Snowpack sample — Buffalo Mountain, Silverthorne, Colorado, USA (1/25/25, 10:11 AM MST)
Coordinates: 39.6222, -106.1139
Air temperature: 22 °F
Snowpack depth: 110 cm
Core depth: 30 cm
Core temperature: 42.8 °F
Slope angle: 12°, slope face: 102°
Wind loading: high
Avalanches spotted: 0
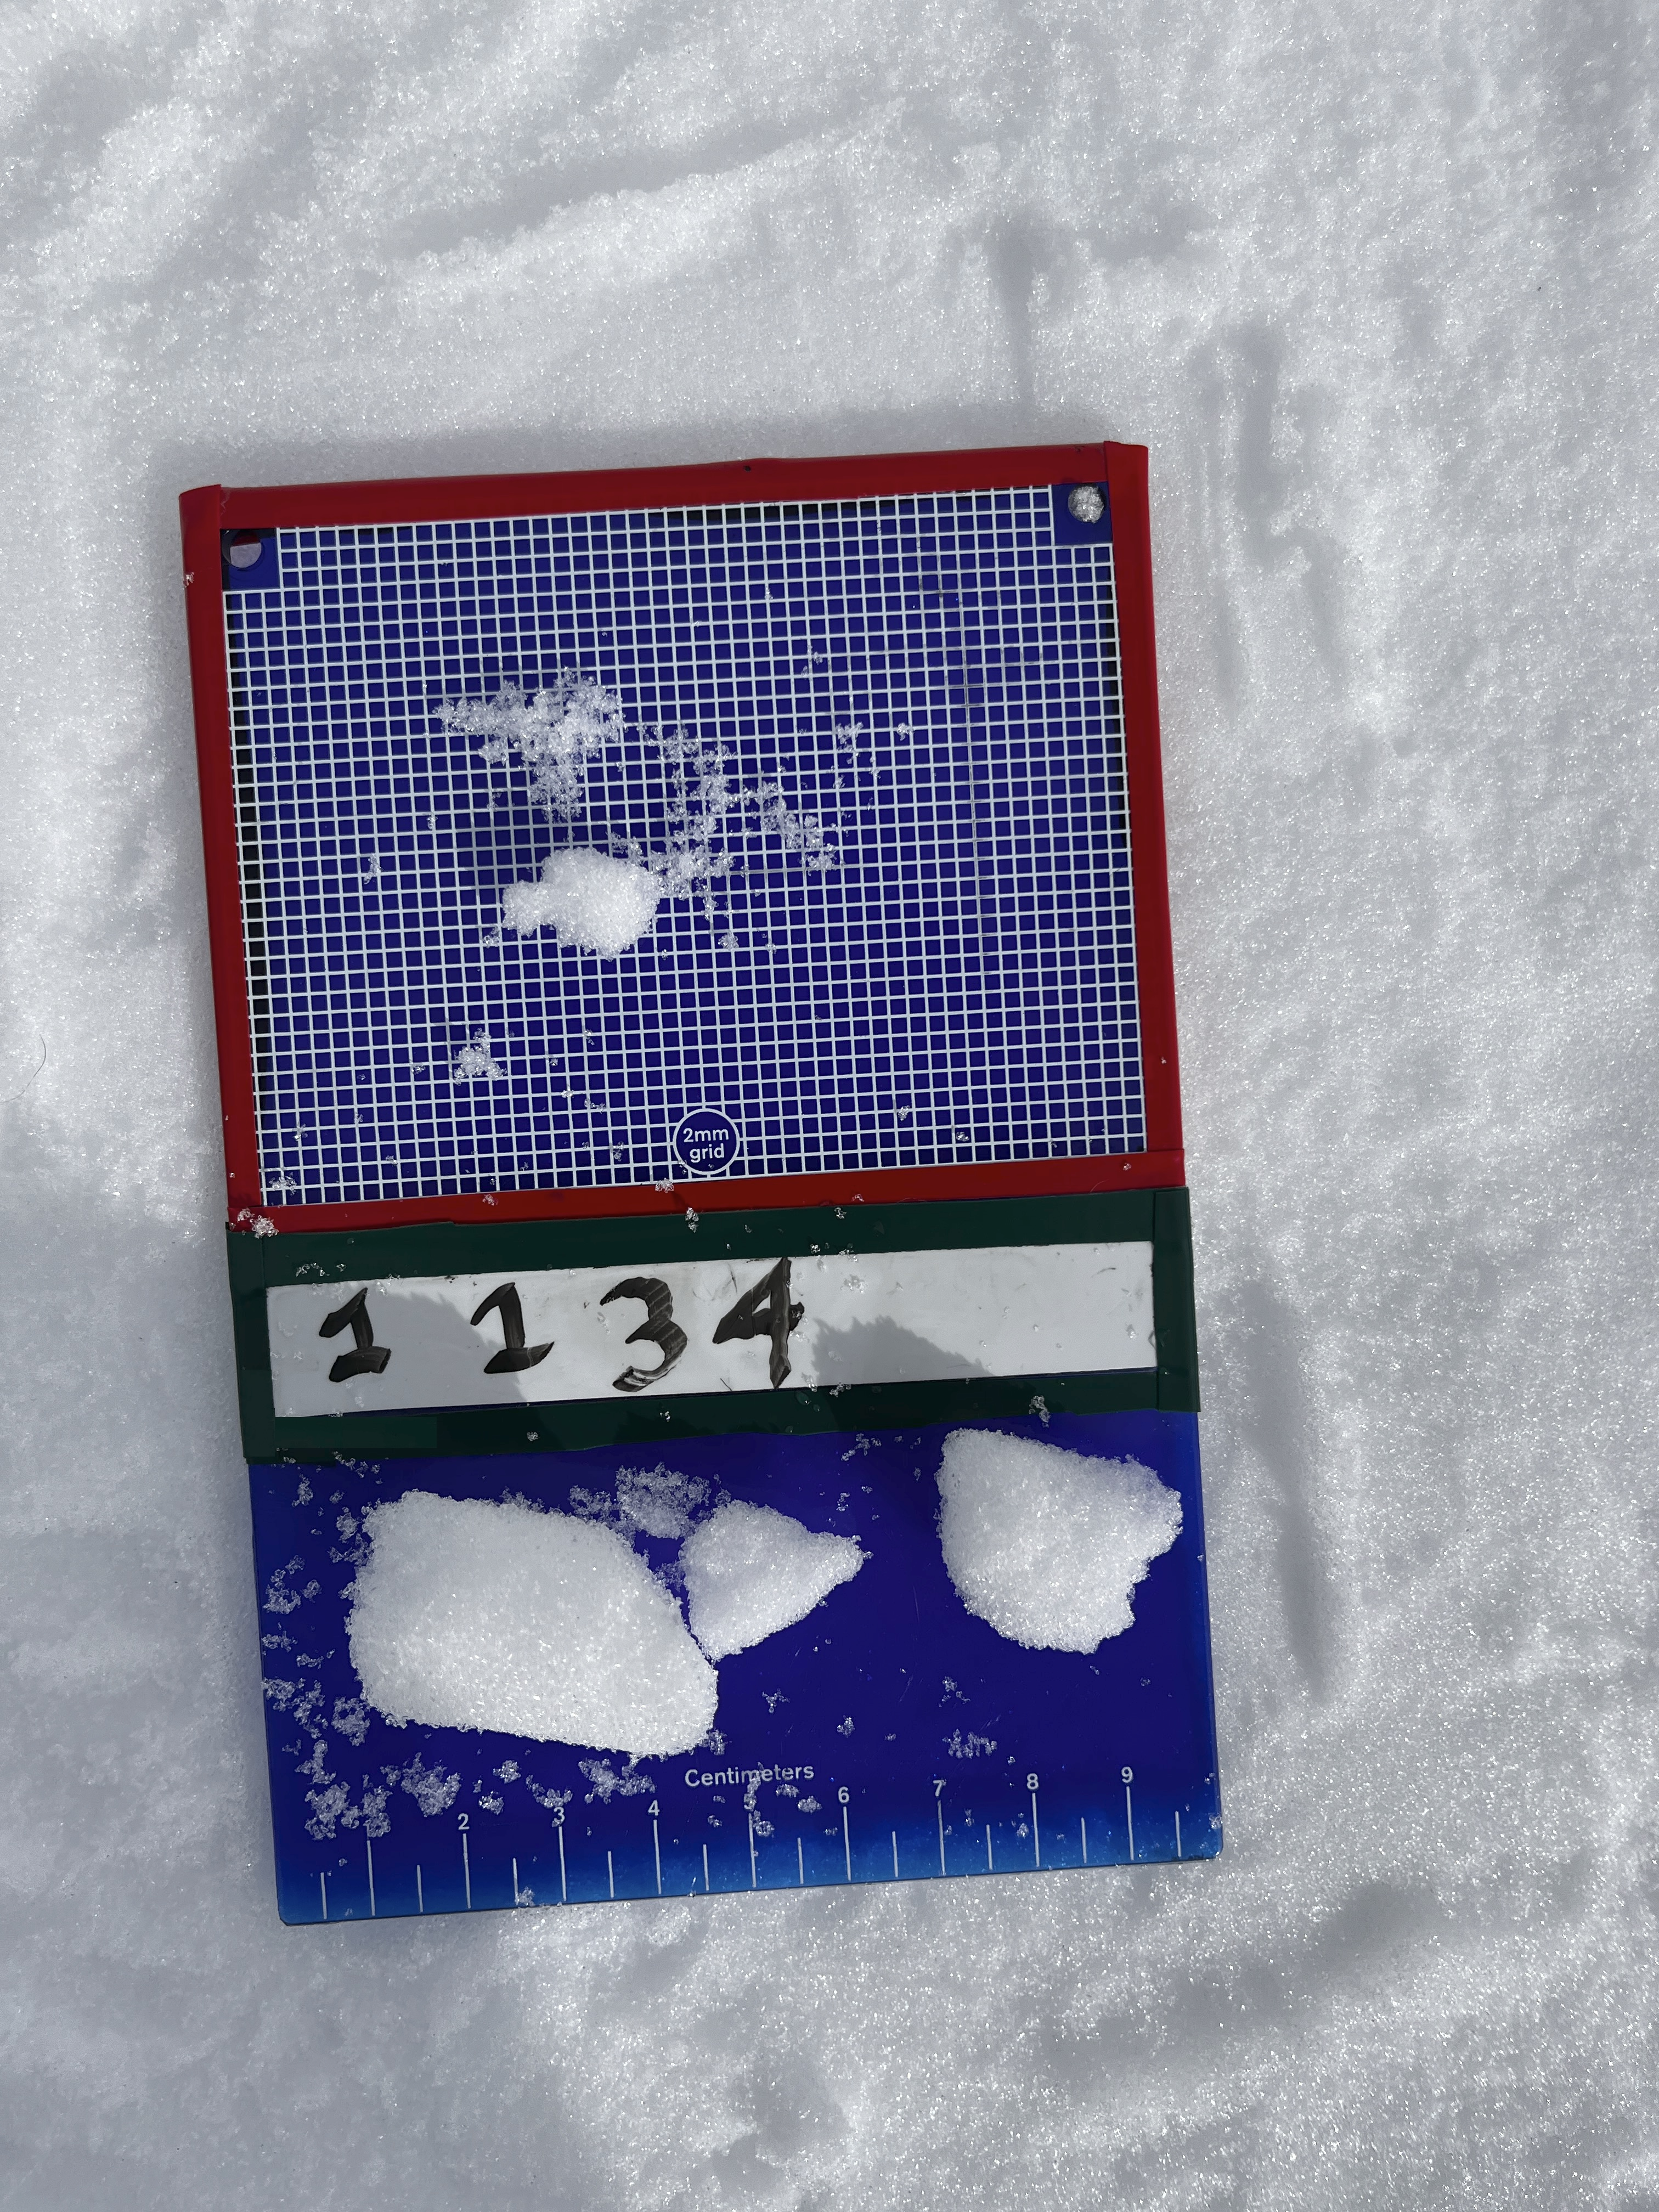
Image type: crystal_card
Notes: No avalanches nearby, collected on the outskirts of a fire break 15 meters from the treeline, on way to Buffalo and Red Mountain